Question: I've been trying to dynamically create an unordered list from XML to a JQuery mobile page.
I can get the items to show up on the page, but the style never appears as it should..with the normal blue link plain text, that is all. Is there another method of styling the list?
'''
<ul id="events-holder" data-role="listview" data-inset="true" data-theme="c">
'''
'''
$(document).ready(function(){
$.ajax({
type: "GET",
url: "event_list.php",
dataType: "xml",
success: function(xml) {
$(xml).find('event').each(function() {
var title = $(this).find('title').text();
var date = $(this).find('date').text();
var url = $(this).find('url').text();
$('<li></li>')
.html('<li><a href="'+url+ '" rel="external" data-transition="slide">'+ title +'</a></li>')
.appendTo('#events-holder')
.trigger('create');
});
}
});
});
'''

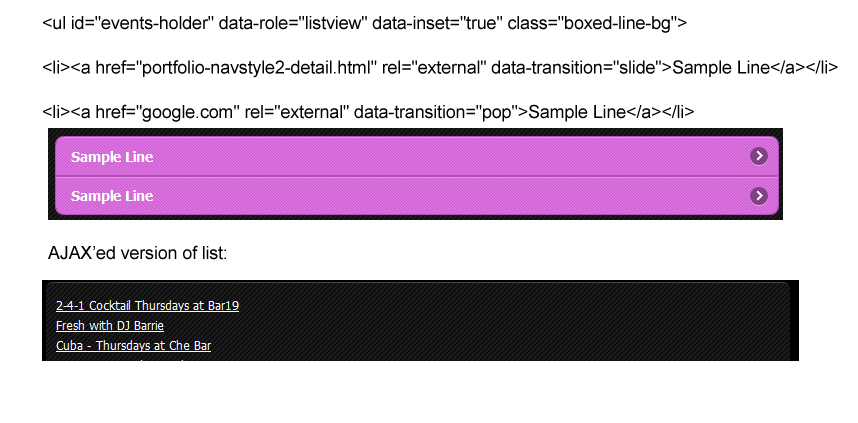
Answer: It depends on your css, but I suspect the problem is that your dynamically created '<li>'s are doubled up. You are creating an '<li>' with '$('<li></li>')' and then adding '<li>' inside it in the '.html()' call.
Try removing the '<li>' tag from your '.html()' string